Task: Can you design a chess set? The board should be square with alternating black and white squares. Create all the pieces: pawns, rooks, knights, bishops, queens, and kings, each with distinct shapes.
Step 1258:
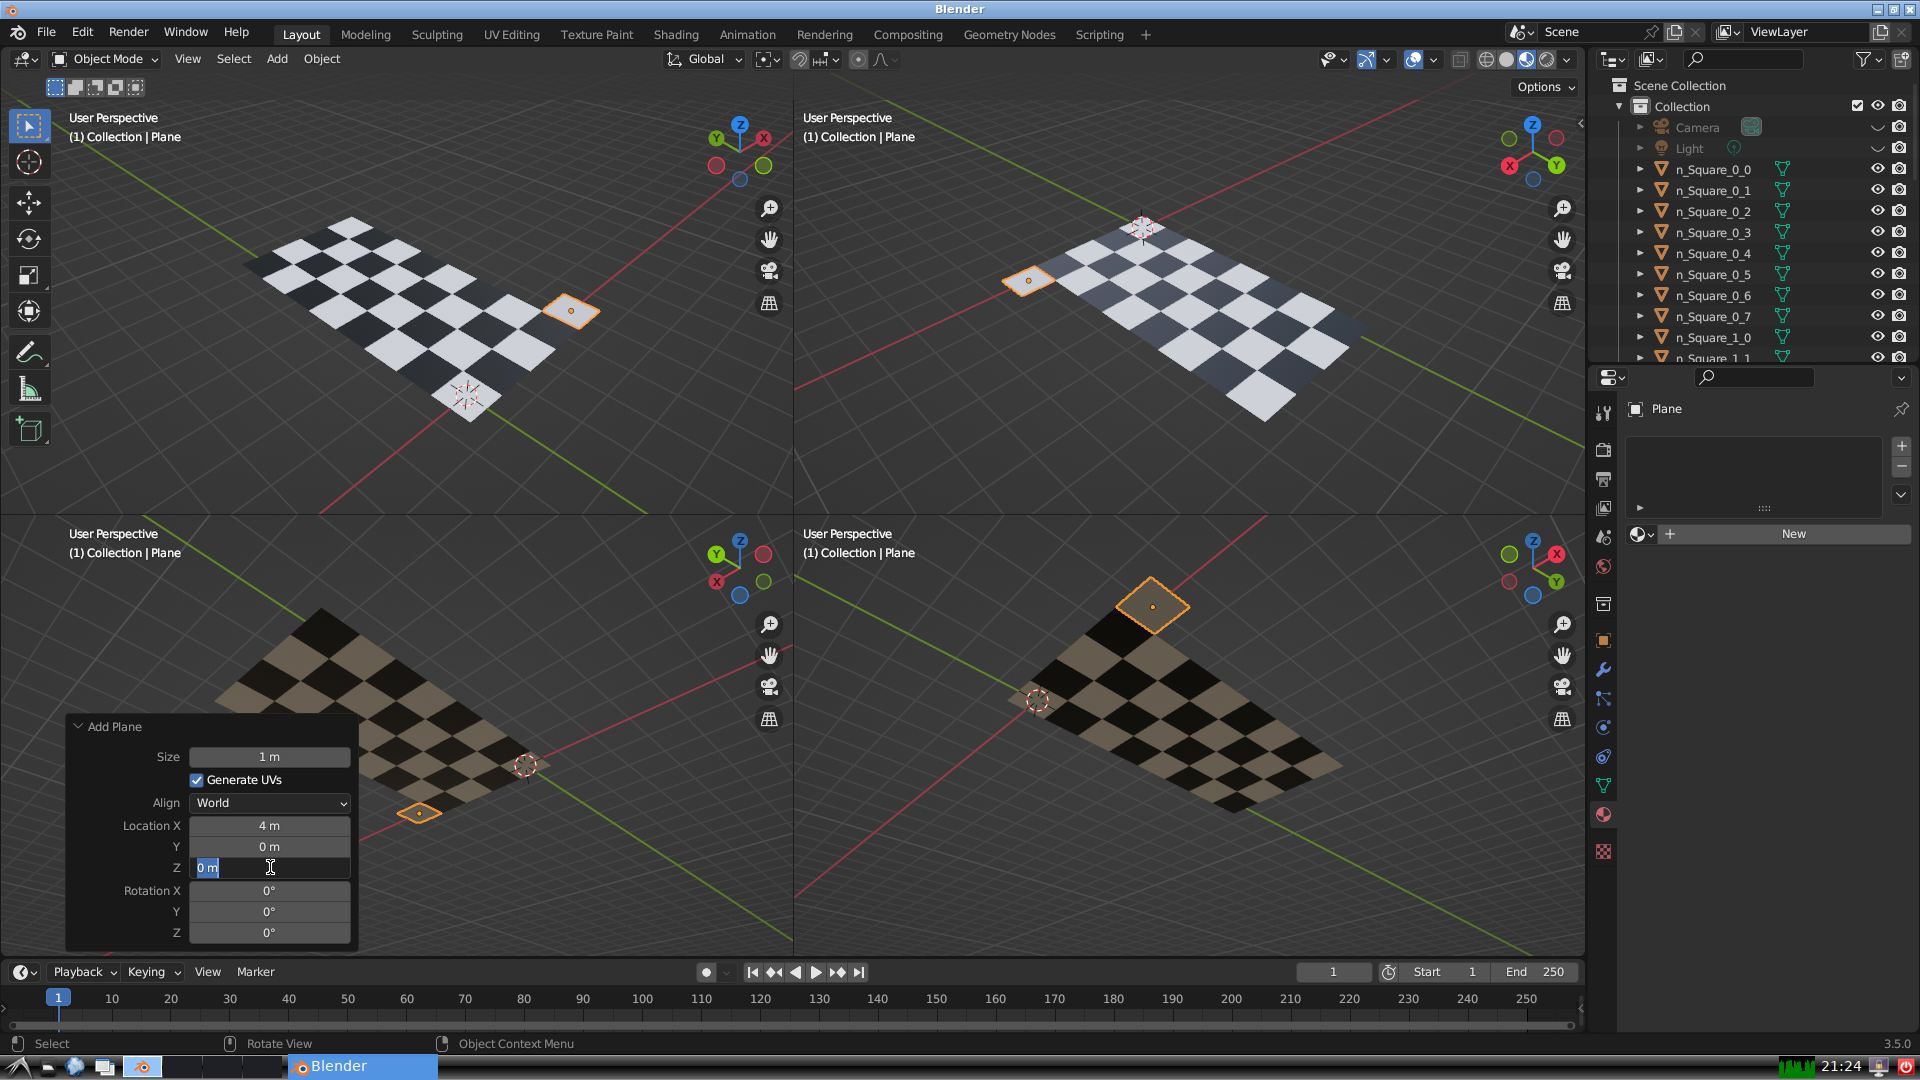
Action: input_text: 0.0